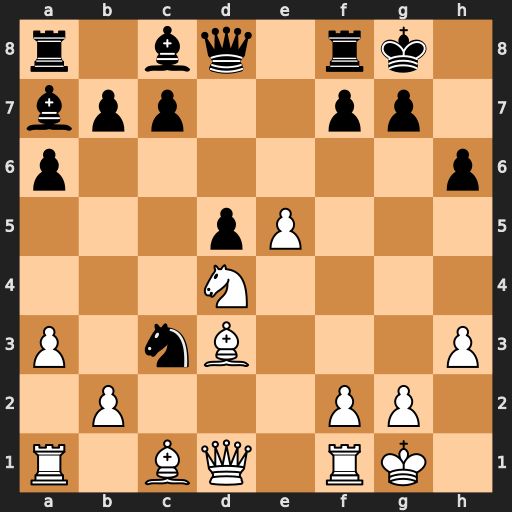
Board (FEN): r1bq1rk1/bpp2pp1/p6p/3pP3/3N4/P1nB3P/1P3PP1/R1BQ1RK1
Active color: w
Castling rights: -
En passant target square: -
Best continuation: bxc3